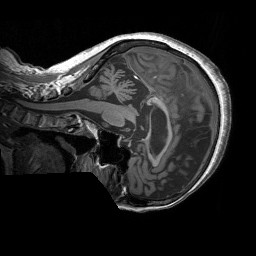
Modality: T1w
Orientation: sagittal
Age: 77
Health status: healthy
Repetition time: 1.9 s
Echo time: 0.00252 s